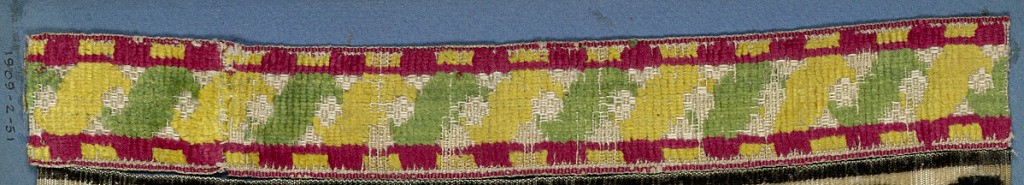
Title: Trimming
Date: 19th century
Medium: silk Technique: cut supplementary warp pile in a satin foundation (velvet)
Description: Red, yellow, green and white trimming fragment in a design of green and yellow leaves placed diagonally and bordered with red and yellow bands.